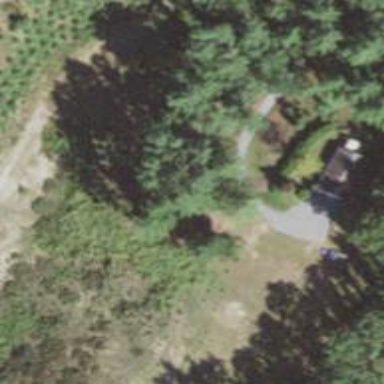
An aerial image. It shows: Residential driveway designated as service road.